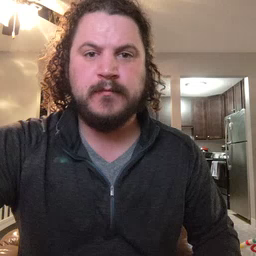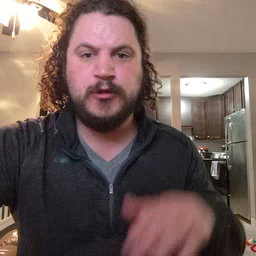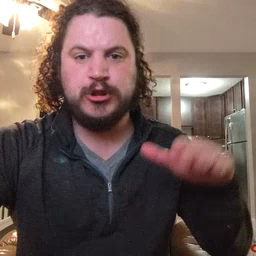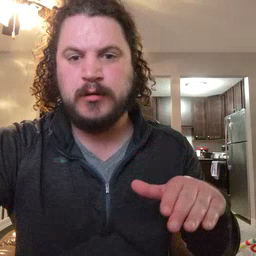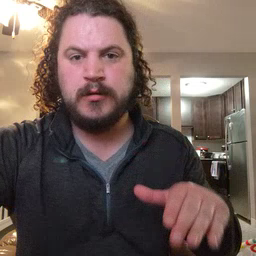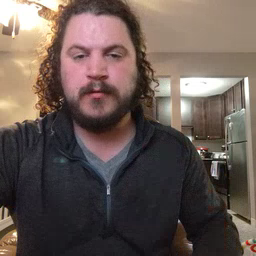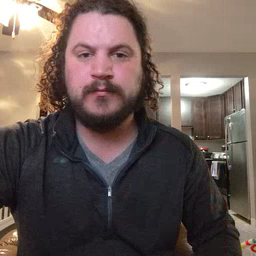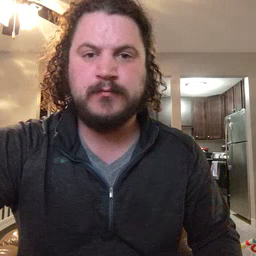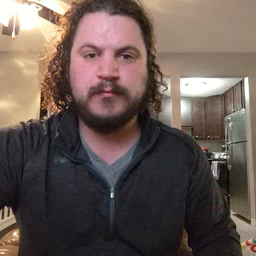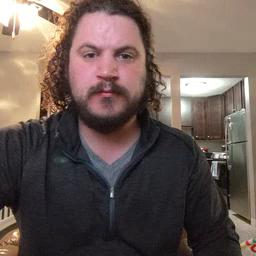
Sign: child